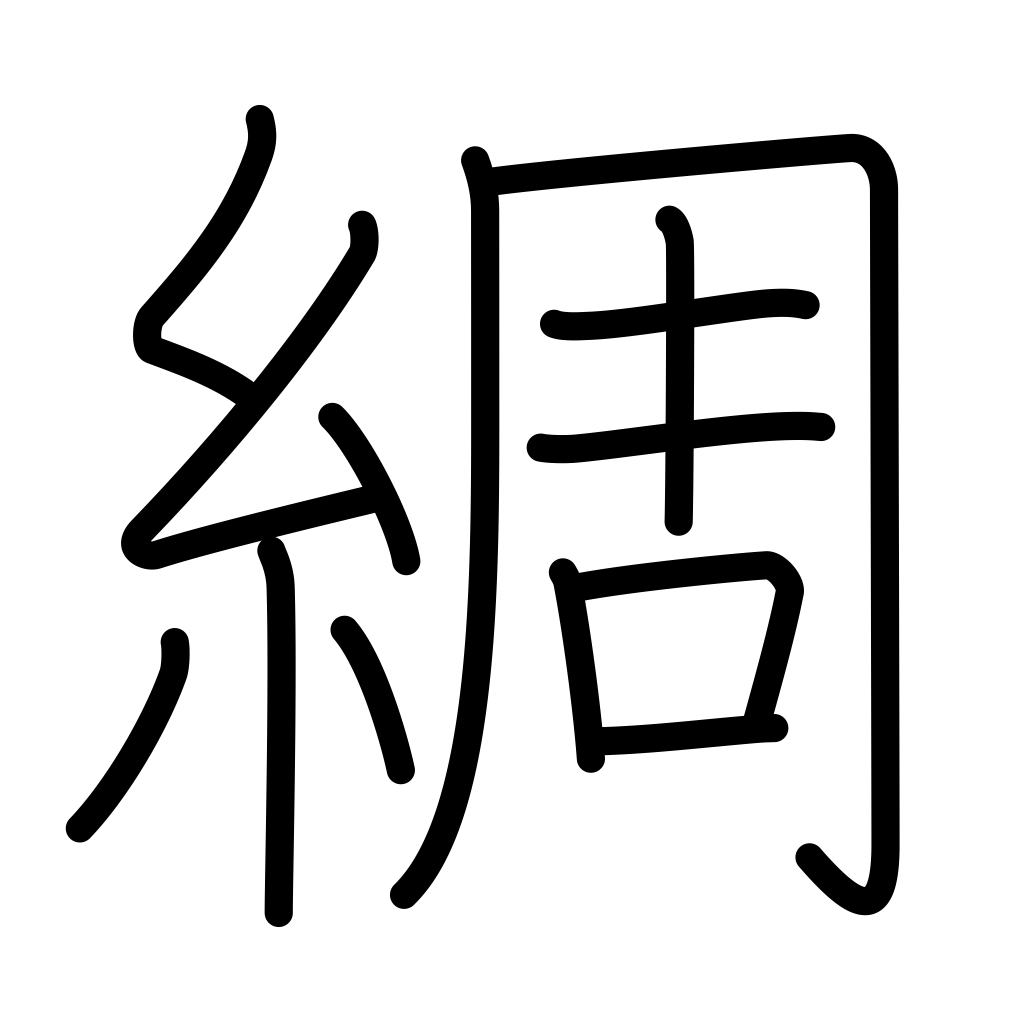
Meaning: be clothed in, tie, detailed, fine